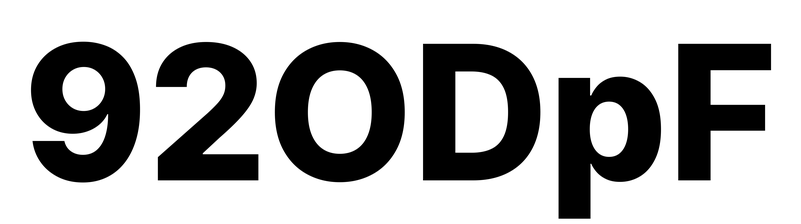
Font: Inter_ExtraBold